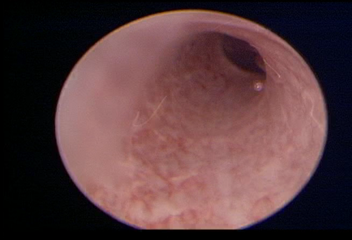
Modality: WLC
Class: Normal mucosa
Bladder cancer association: No